Question: I have a simple template page which I just added to my website, and will be manually adding in divisions for a new newsletter every month. However, when I get quite a few newsletters, users who will be viewing the page will have to keep scrolling down to find a newsletter.
'''
<?php get_header();?>
<div id="main" class="defaultContentWidth">
<div id="wrapper-row">
<div id="primary">
<div id="content">
<?php the_breadcrumb();?>
<h1 class="entry-title"><?php the_title();?></h1>
<?php if(have_posts()) :
while(have_posts()) : the_post();?>
<div class="newscont"><?php the_content();?></div>
<?php endwhile;
endif;?>
<div class="contnewslist">
<div class="newsblock">
<h2>NEWSLETTER 1</h2>
<i>December 01, 2014</i>
<p>This is the December edition of the newsletter. Featuring in this newsletter is ...</p>
<input type="submit" value="Download" id="download" class="newsdownload">
</div>
<div class="newsblock">
<h2>NEWSLETTER 2</h2>
<i>January 01, 2015</i>
<p>This is the January edition of the newsletter. Featuring in this newsletter is ...</p>
<input type="submit" value="Download" id="download" class="newsdownload">
</div>
</div>
</div>
</div>
</div>
</div>
<?php get_footer();?>
'''
Therefore I want to know how I could add basic pagination buttons onto the page and limit the amount of divisions of newsletters to about five per page, baring in mind !
I need to know how to count the amount of divs there are, limit it to five divs per page and generate more pages depending on how many newsletter divs there are!
An example of the sort of paginating I would like is -

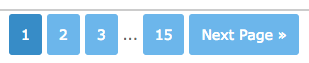
Answer: I think the best way to go if they are on the DB would be with PHP and Jquery pagination. let's say for example that you have 100 newsletters, you could do it with just php pagination like this tutorial <URL> and split it into 5's, Go this way if the newsletters are large in size. The downside is a call to the server for each page change. If the newsletters are fairly small then mix jquery in, have the php count the total, pass over the first 15 or 20 and have jquery split them up in to 5's, with maybe an ajax call when page 5 is loaded to fetch the next 15.jquery would be able to handle that and add on onclick when page 6 is requested to update the div seemlessly
Jquery pagination pluhgins can be found <URL>